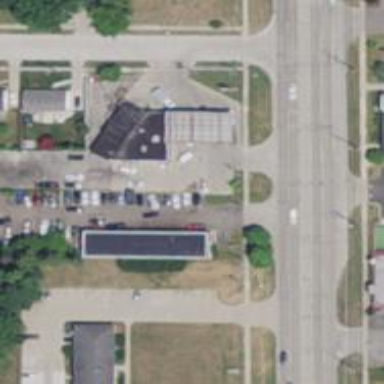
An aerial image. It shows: Convenience shop.